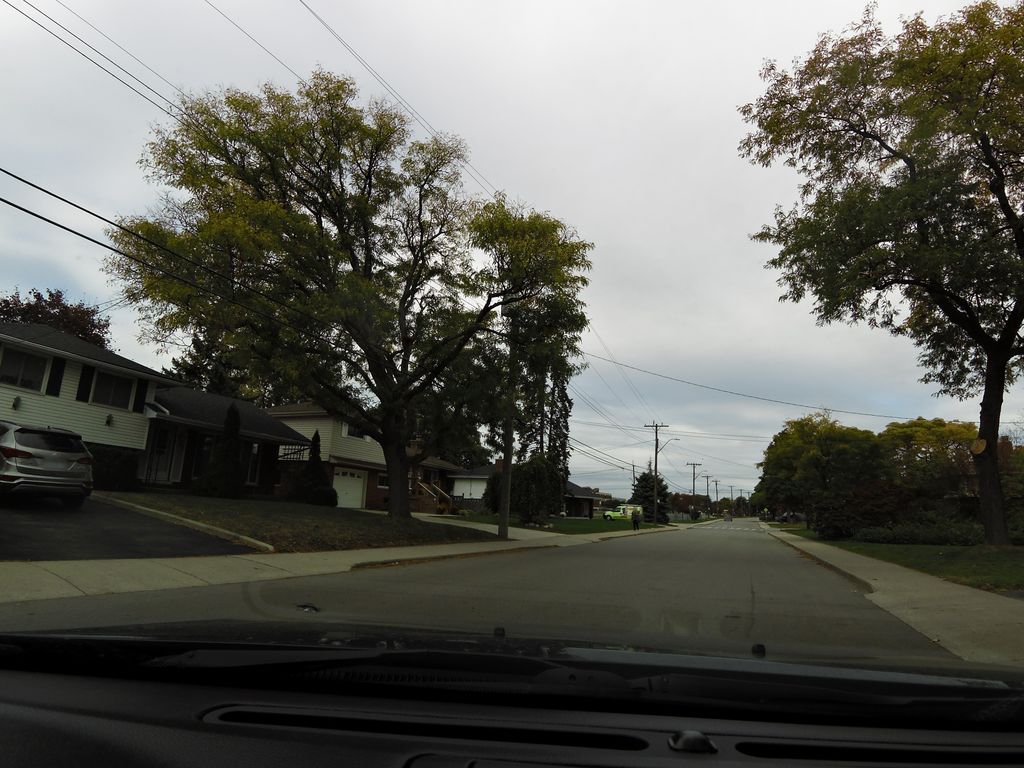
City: hamilton